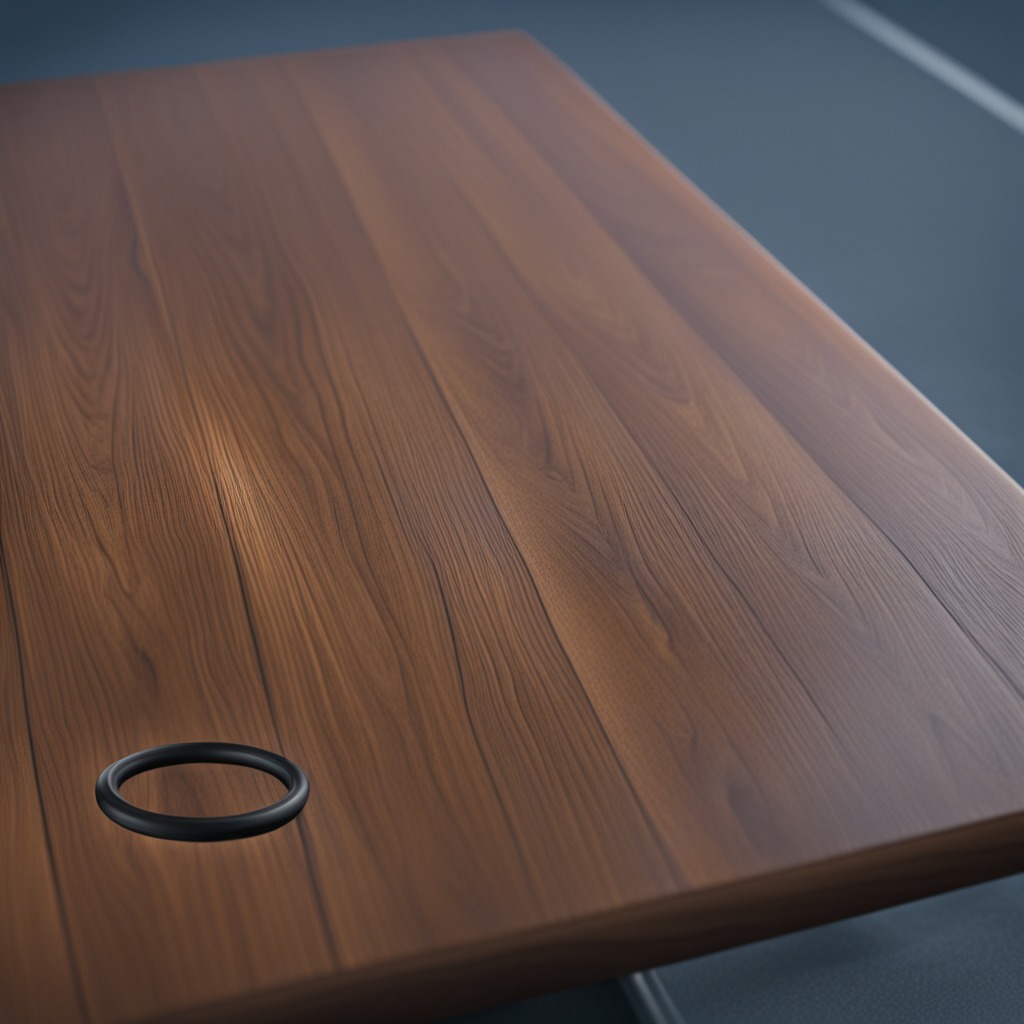
A rubber O-ring lies on the table.